Interaction volume radius: 5 \u00c5
Interaction volume height: 20 \u00c5
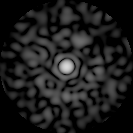
Disorder parameter: 0.8129